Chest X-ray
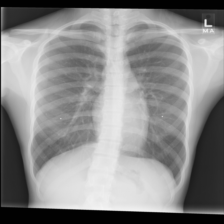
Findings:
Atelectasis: negative
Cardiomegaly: negative
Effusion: negative
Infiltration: negative
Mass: negative
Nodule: negative
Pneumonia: negative
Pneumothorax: negative
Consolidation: negative
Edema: negative
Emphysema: negative
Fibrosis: negative
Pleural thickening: negative
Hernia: negative